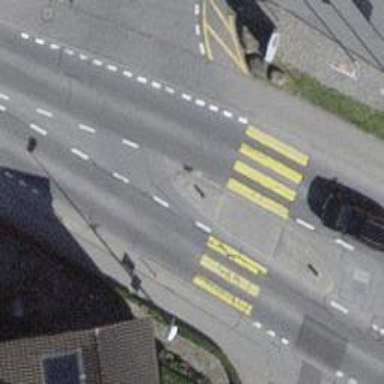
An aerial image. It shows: Uncontrolled zebra crossing with marked island on the road.